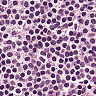
Metastatic tissue present: no